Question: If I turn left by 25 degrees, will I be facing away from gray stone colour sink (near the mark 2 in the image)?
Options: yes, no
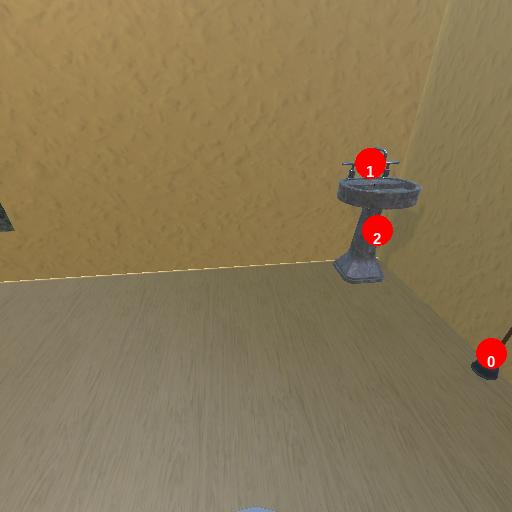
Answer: yes